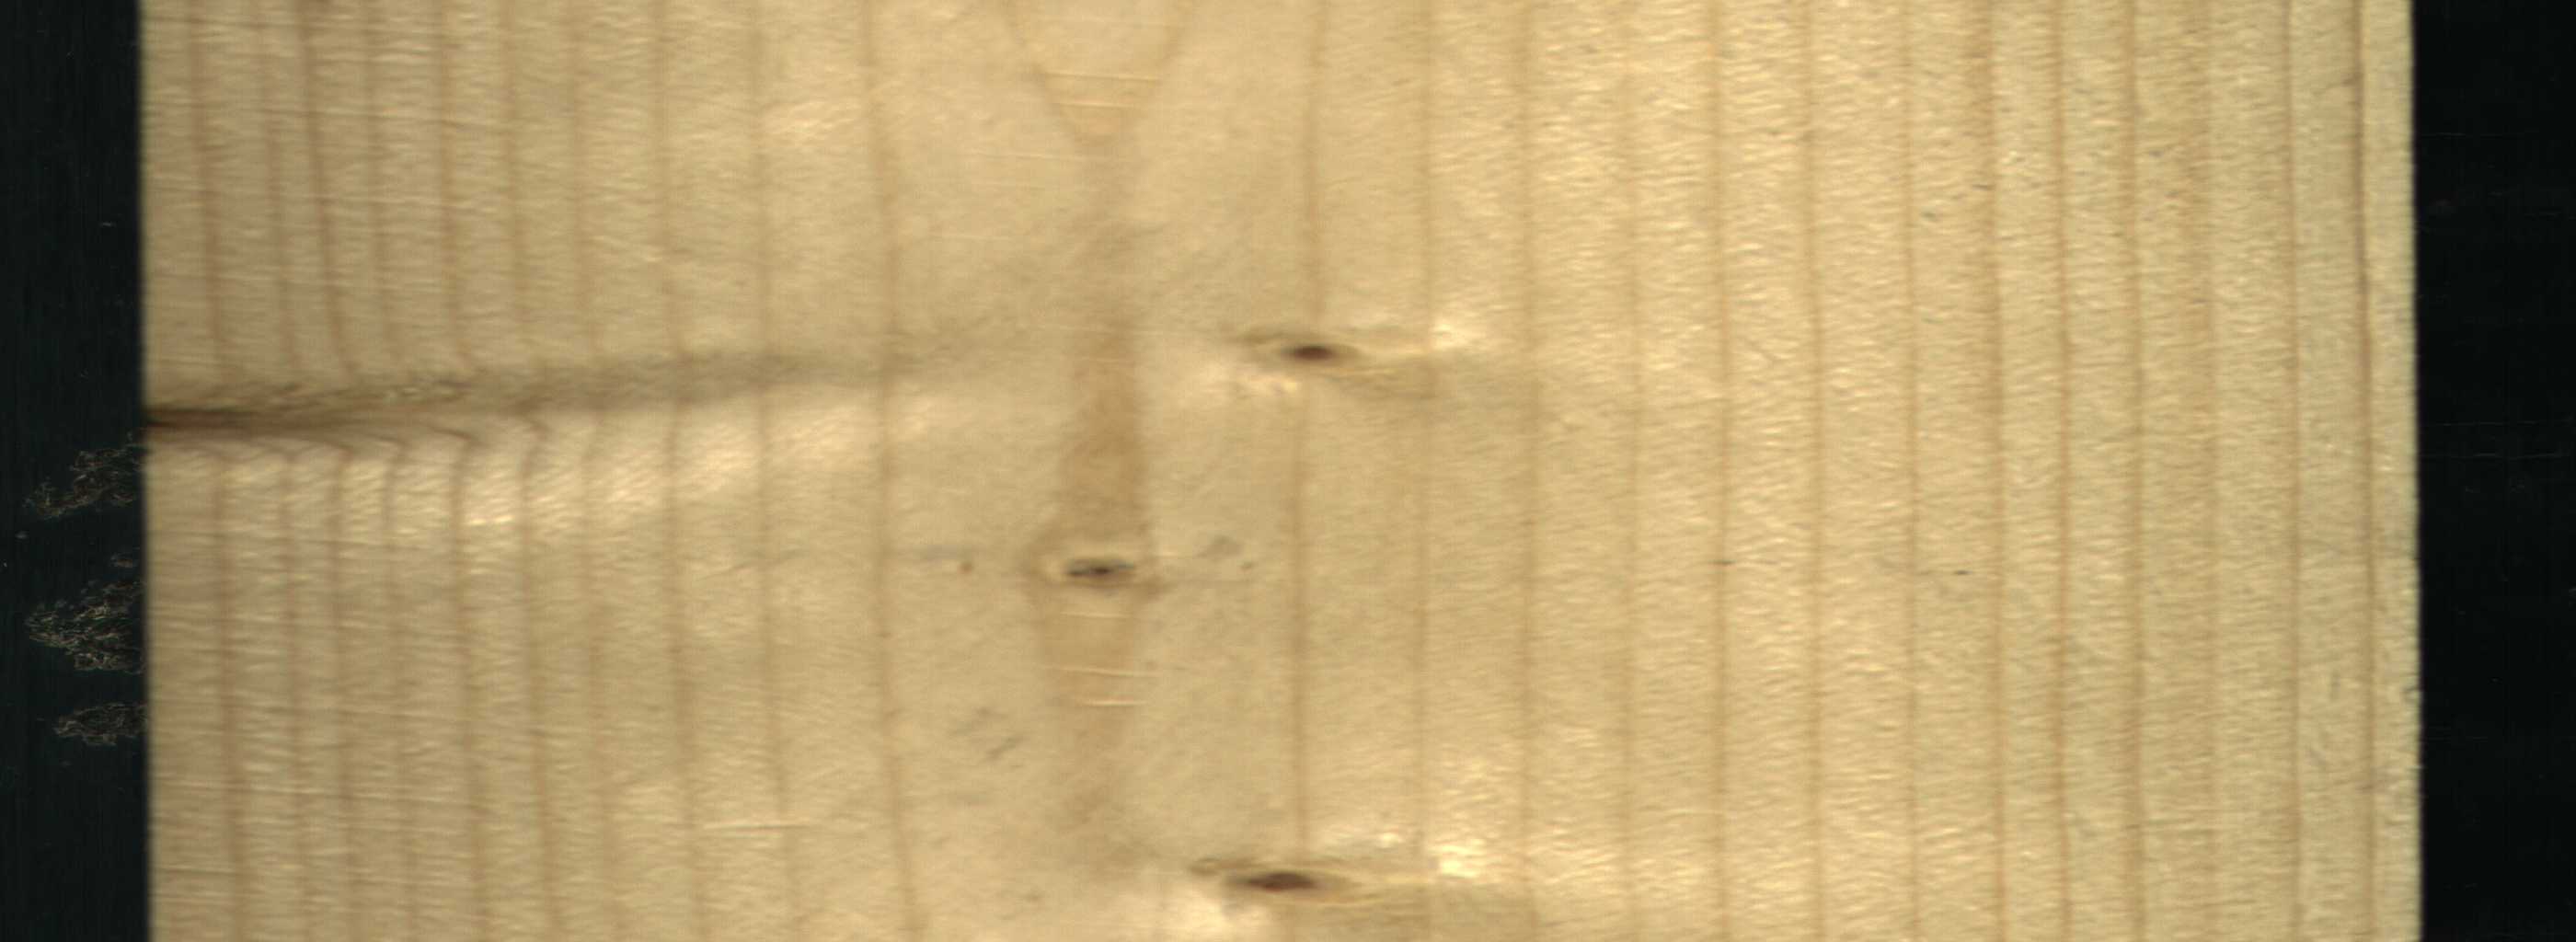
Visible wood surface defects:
Live_Knot
Live_Knot
Live_Knot
Live_Knot